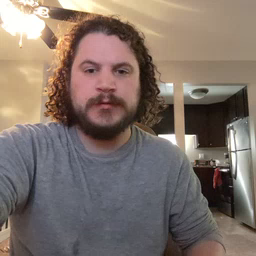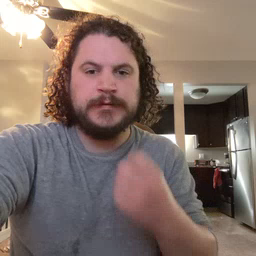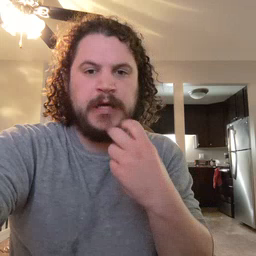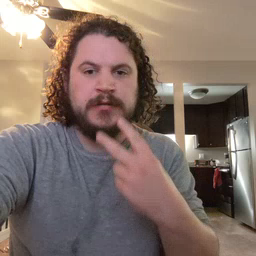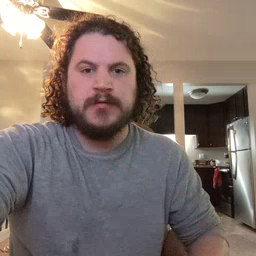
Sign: snack